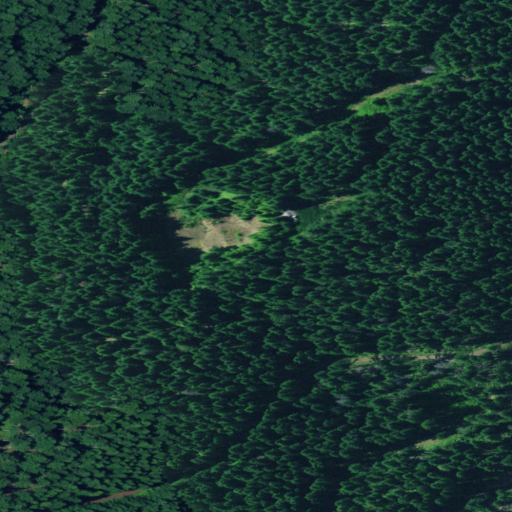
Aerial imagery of mountain in Oregon named Witt Butte containing only evergreen forest